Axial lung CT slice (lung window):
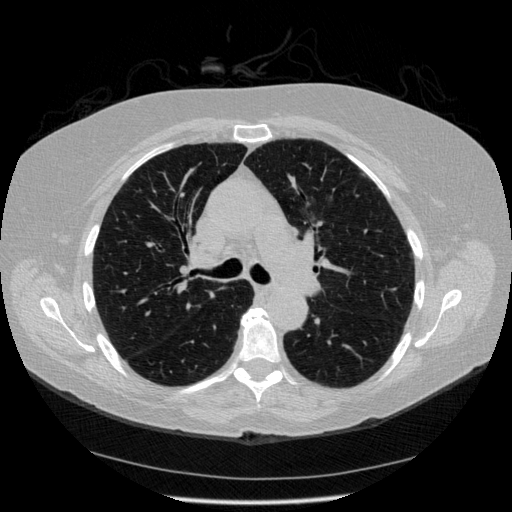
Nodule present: no